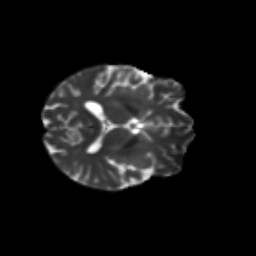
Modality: T2w
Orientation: axial
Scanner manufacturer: siemens
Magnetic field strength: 3 T
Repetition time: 9.2 s
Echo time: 0.084 s